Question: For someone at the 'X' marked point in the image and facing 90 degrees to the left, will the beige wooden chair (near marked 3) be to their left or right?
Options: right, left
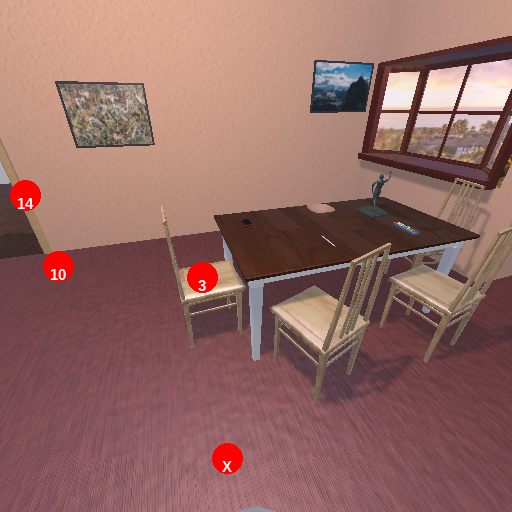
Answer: right